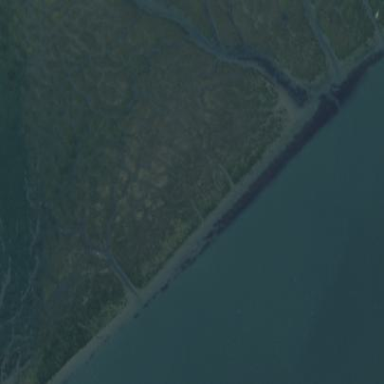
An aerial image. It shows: Tidal wetland with tidal flats.